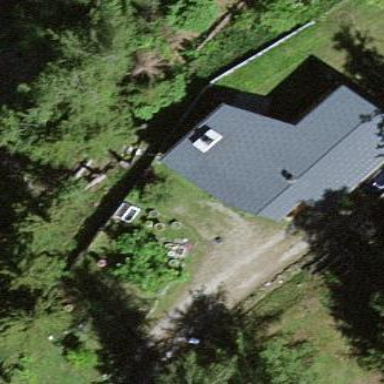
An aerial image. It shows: Simple house.